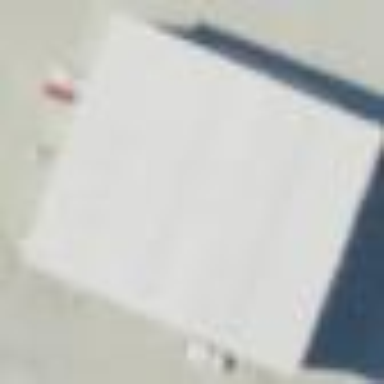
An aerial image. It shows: Hangar located at airport.